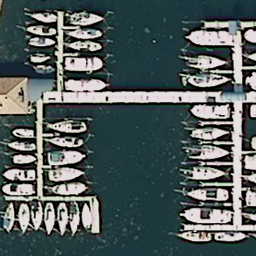
Label: harbor